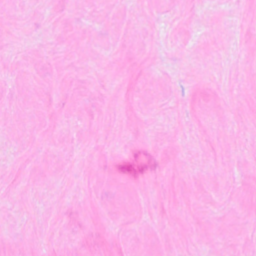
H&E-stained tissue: Breast